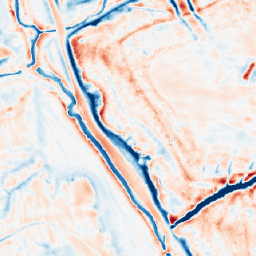
Category: edge_preserving
Decomposition family: bilateral
Decomposition parameters: d: 21
sigma_color: 50
sigma_space: 100
Upsampling method: nearest
Upsampling parameters: scale: 2
Upsampling scale: 2